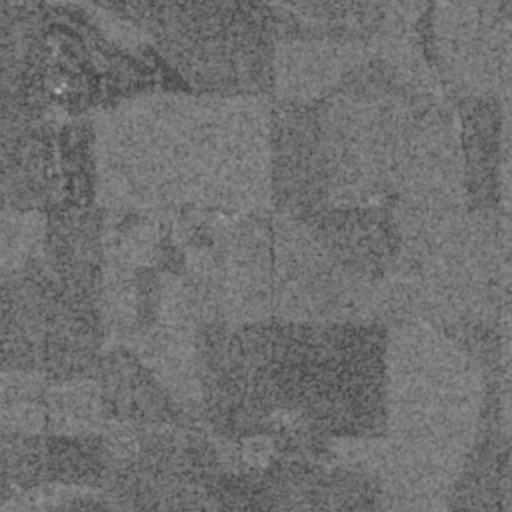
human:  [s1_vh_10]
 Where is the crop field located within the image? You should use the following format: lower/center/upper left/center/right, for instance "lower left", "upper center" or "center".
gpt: The crop field is located in the lower right of the image.
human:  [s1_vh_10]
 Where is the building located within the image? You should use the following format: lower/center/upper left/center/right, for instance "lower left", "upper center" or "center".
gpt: The building is located in the lower right of the image.
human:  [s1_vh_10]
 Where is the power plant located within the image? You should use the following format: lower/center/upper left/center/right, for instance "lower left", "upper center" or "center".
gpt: There is no power plant in the image.

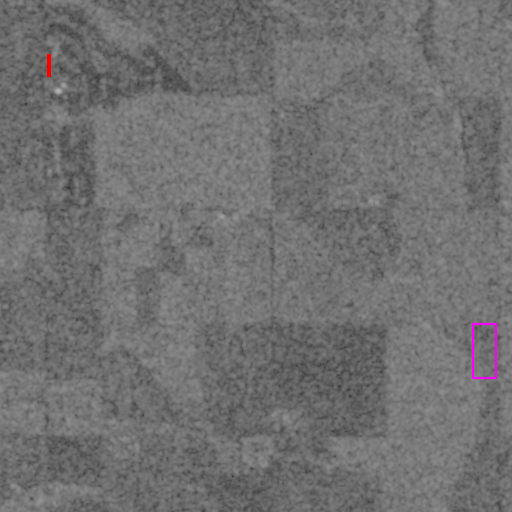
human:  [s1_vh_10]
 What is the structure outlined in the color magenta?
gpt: The structure outlined in magenta is a crop field.
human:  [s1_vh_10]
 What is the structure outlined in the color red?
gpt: The structure outlined in red is a building.
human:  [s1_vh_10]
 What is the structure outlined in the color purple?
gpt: There is no purple outline.